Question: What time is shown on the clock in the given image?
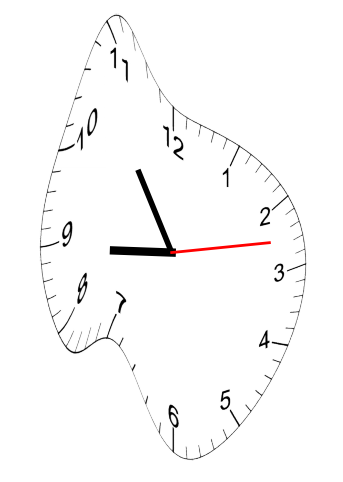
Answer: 08:54:13